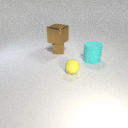
large cyan rubber cylinder to the right of small brown metal cube